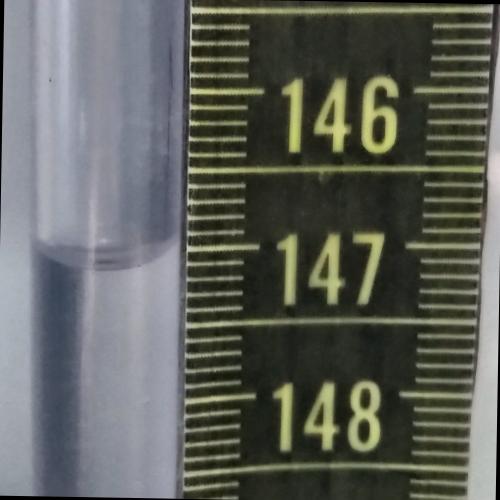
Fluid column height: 147.1 cm